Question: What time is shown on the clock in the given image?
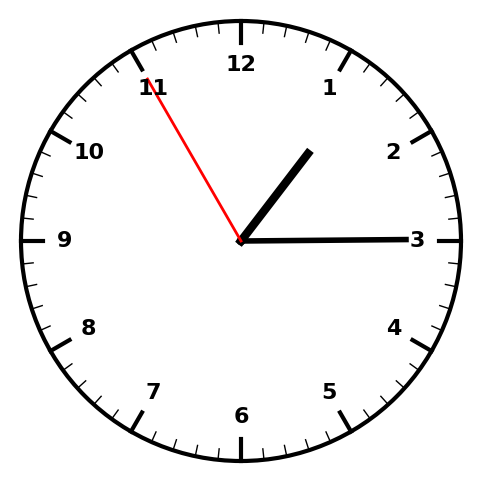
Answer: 01:14:55